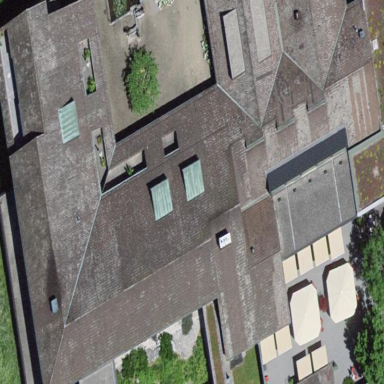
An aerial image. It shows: Building with gabled roof.